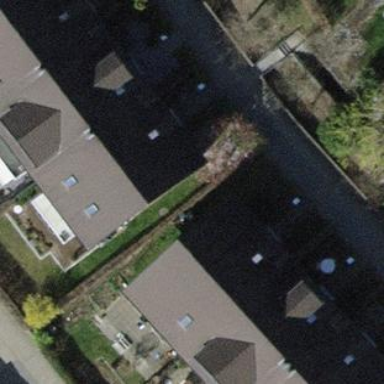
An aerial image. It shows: Terrace building.